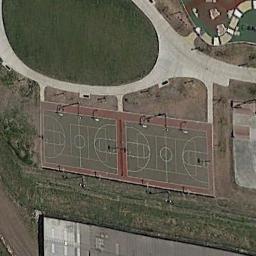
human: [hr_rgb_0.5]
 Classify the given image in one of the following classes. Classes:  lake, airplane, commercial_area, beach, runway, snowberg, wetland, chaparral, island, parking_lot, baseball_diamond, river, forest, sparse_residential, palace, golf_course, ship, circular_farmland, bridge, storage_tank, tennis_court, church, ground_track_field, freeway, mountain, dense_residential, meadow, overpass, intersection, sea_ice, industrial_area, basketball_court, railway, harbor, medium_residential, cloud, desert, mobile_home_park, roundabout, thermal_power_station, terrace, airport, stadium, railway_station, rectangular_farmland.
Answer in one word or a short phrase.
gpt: basketball_court